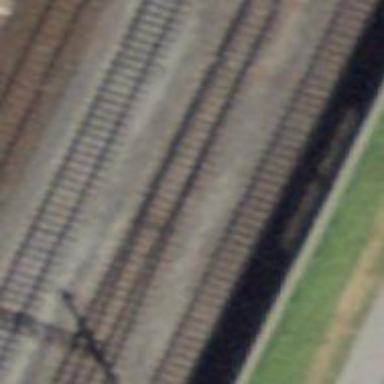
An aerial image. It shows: Railway switch.